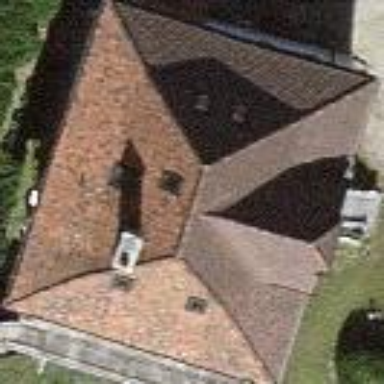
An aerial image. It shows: Detached building with hipped roof.